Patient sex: M
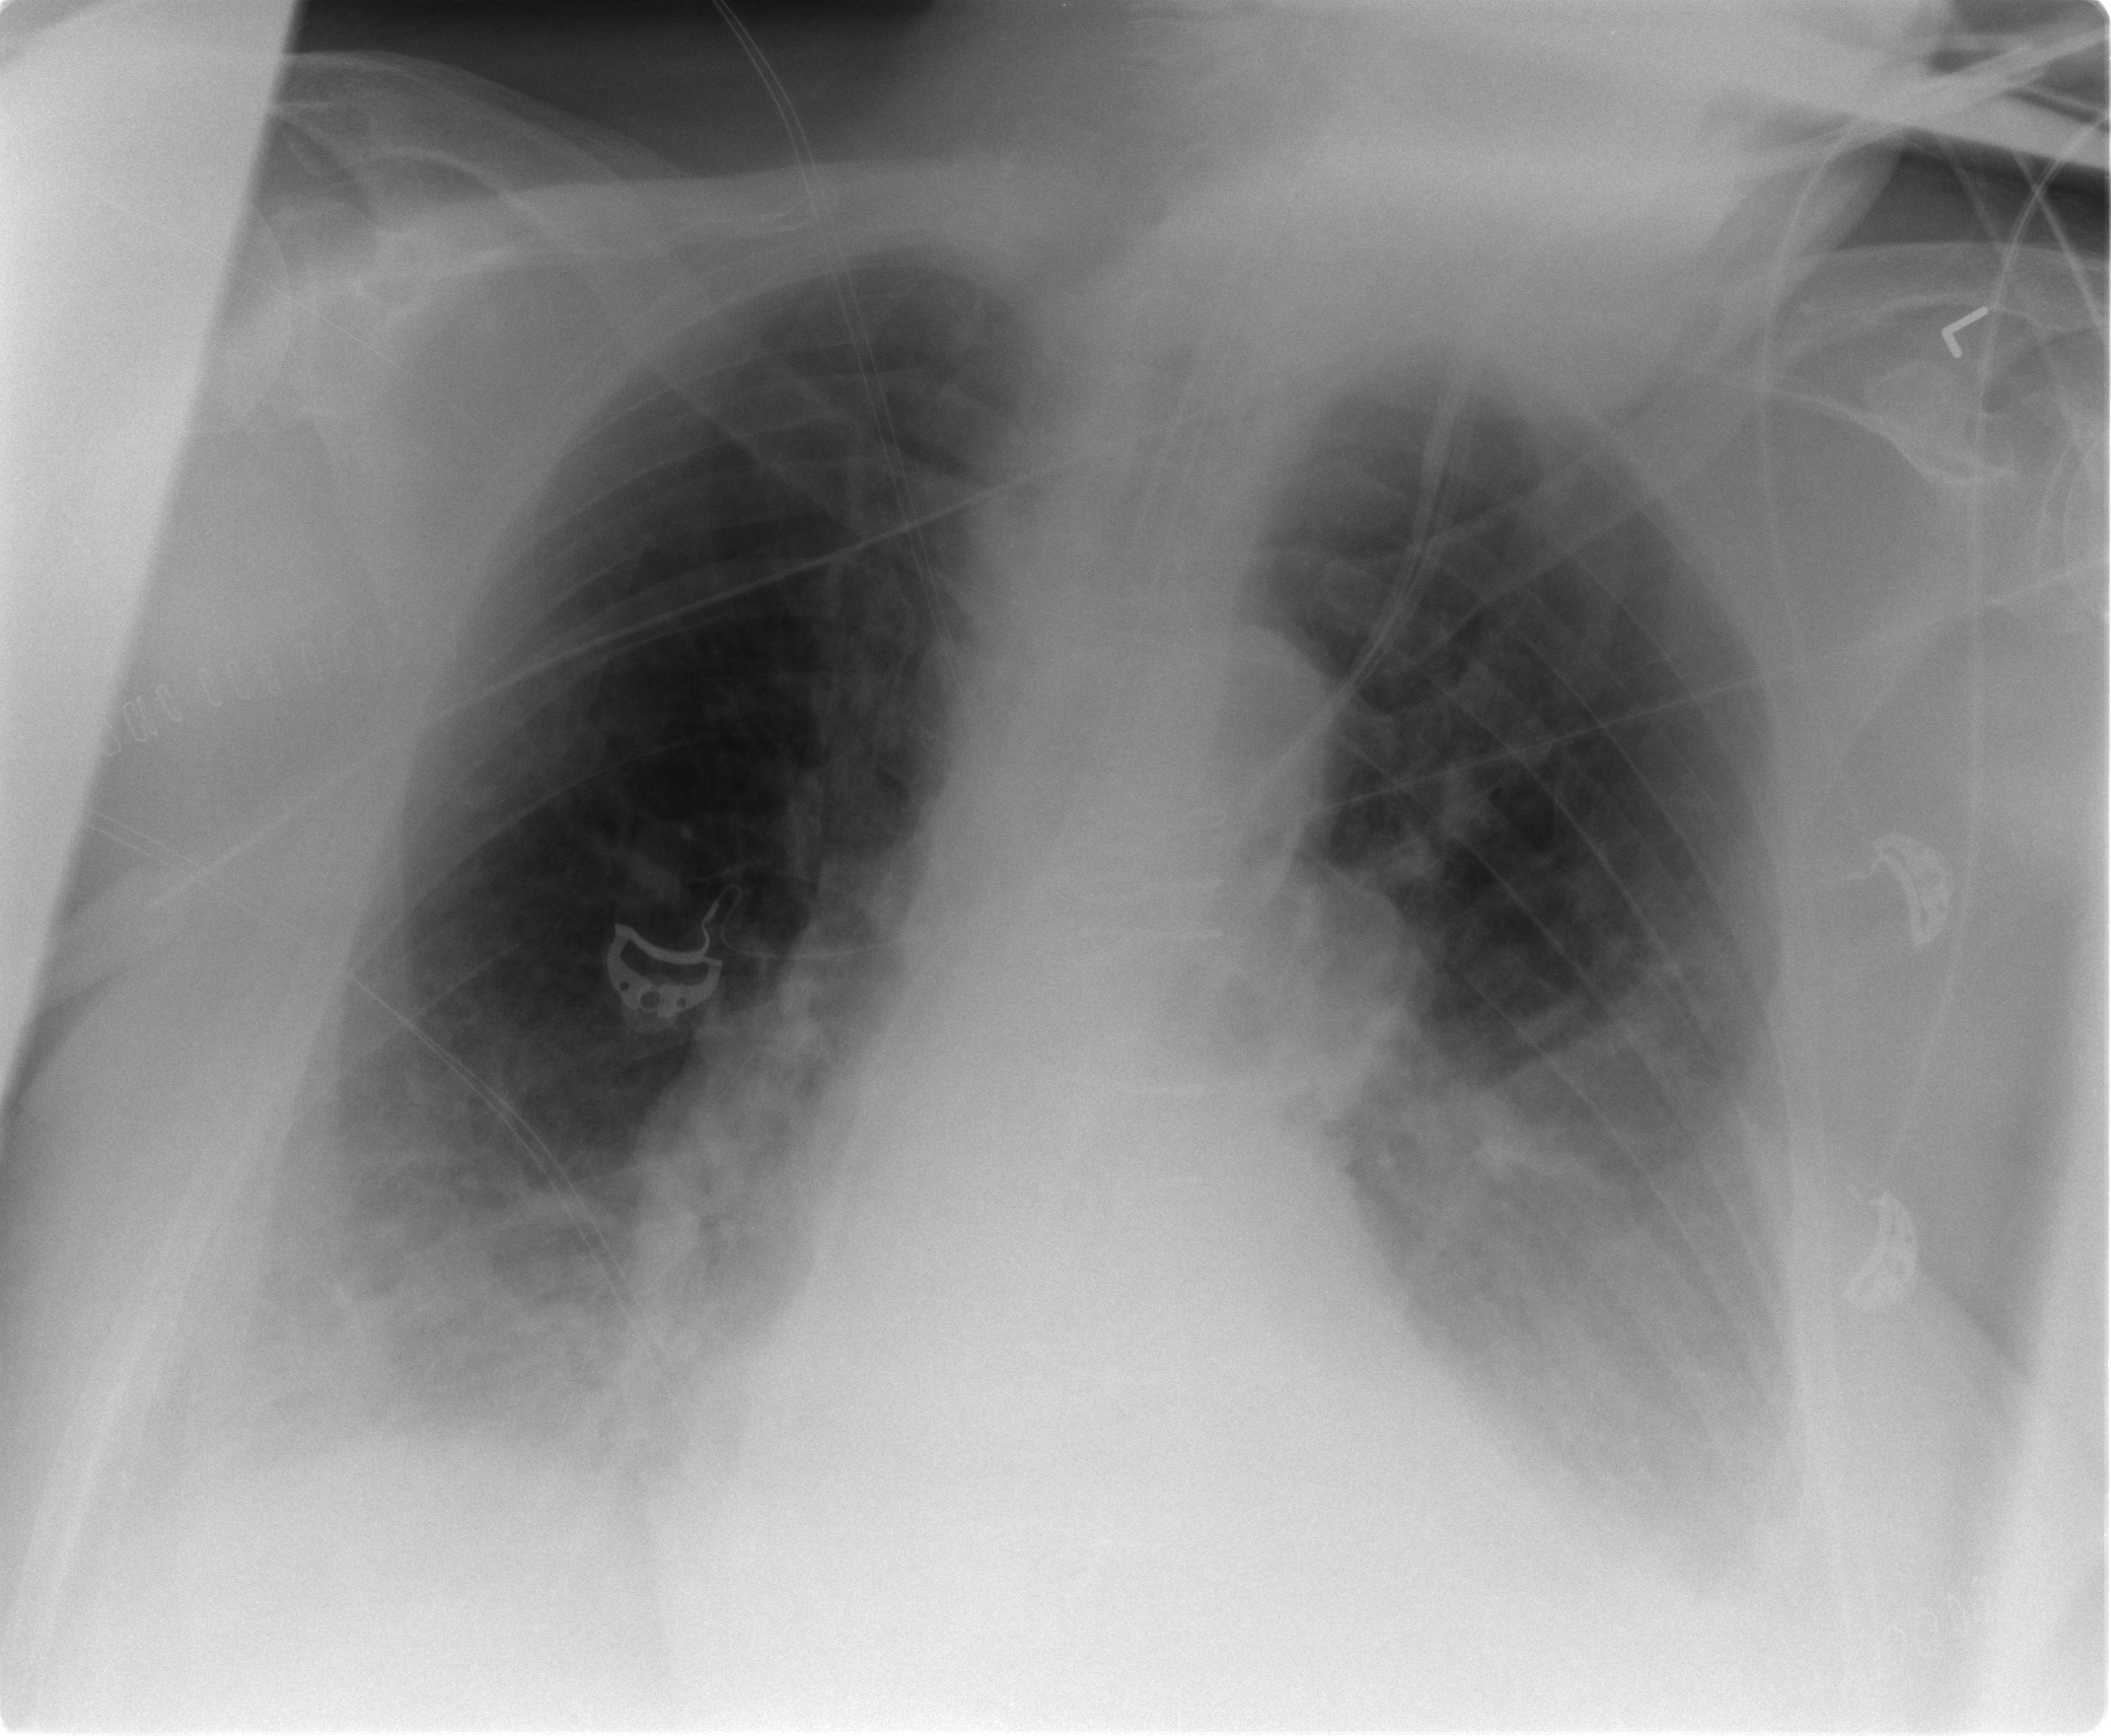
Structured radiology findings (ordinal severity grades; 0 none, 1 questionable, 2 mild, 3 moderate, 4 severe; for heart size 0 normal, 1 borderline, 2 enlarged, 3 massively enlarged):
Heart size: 2
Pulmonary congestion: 2
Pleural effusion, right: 2
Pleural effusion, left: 2
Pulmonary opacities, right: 1
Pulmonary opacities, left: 1
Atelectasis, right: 2
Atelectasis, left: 2